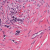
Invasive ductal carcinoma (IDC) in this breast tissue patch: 1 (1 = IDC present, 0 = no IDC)